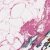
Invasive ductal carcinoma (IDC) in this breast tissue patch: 0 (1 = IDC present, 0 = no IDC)